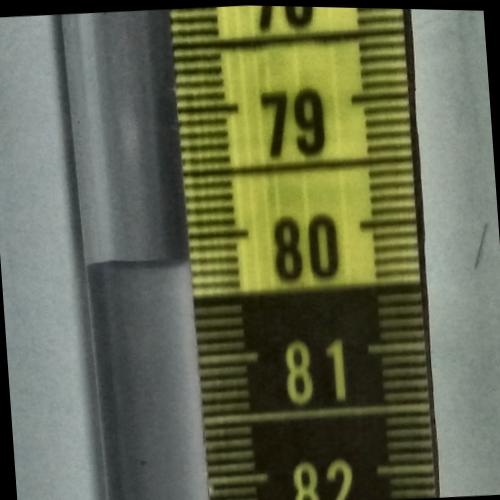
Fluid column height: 80.2 cm